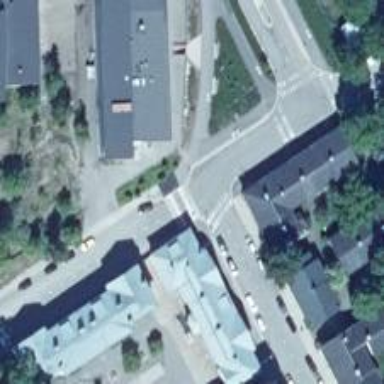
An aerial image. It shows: Marked road crossing.